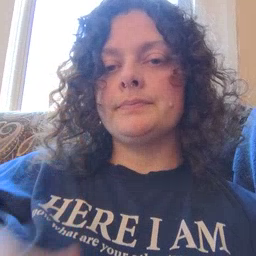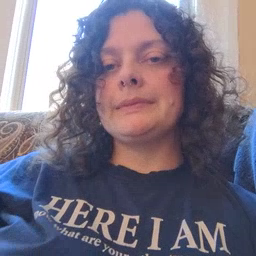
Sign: rain